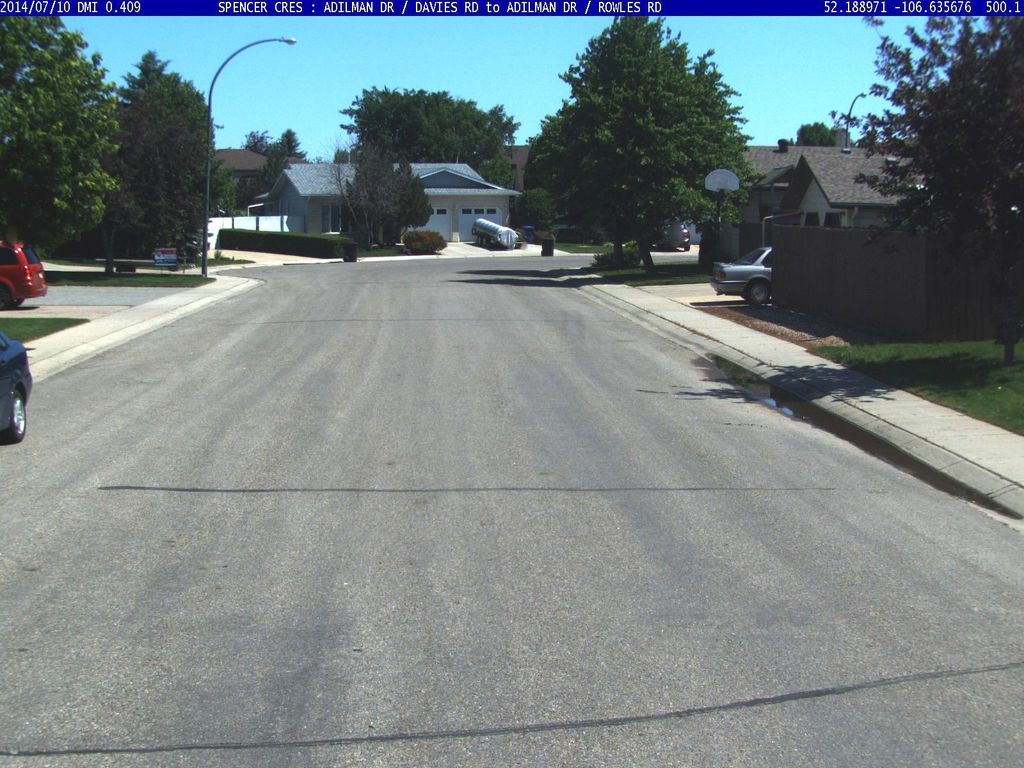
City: saskatoon